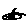
Label: hexagon